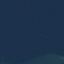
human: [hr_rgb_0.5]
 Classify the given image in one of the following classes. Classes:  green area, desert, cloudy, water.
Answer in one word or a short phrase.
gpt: water